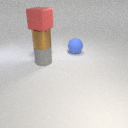
large red rubber cube above large brown metal cylinder